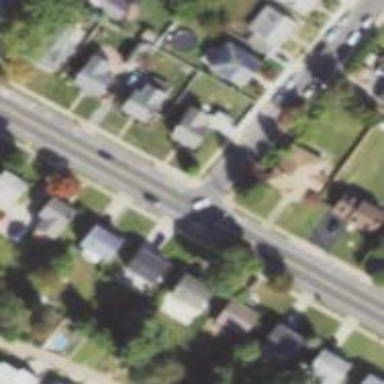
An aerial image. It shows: Unmarked road crossing.